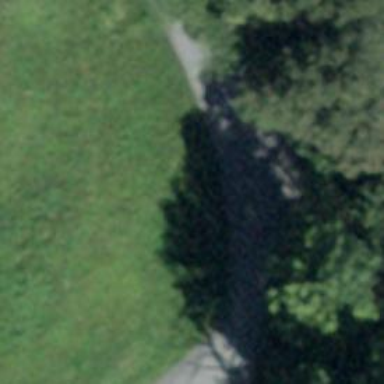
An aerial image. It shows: Unclassified road.